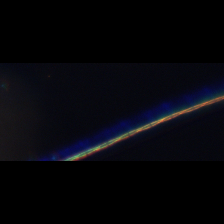
Taxon: Psuedo-nitzschia
Group: Diatoms